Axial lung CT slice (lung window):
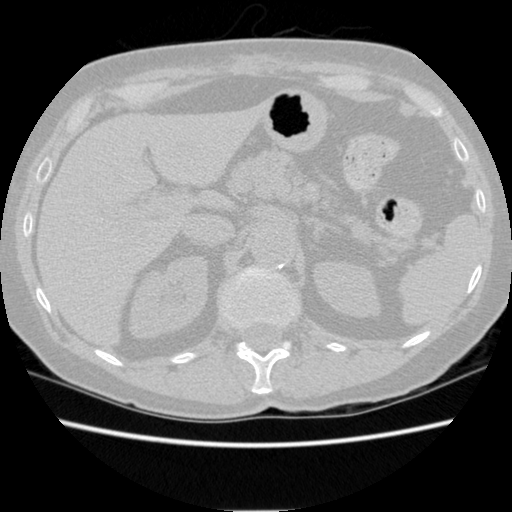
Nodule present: no